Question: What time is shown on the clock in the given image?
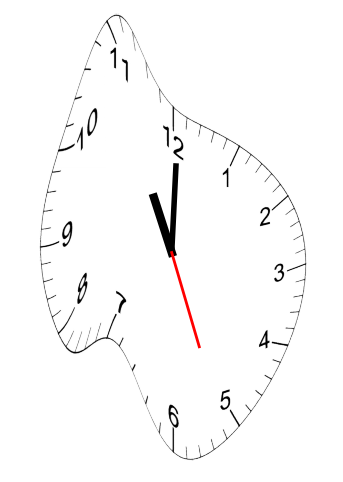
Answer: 11:00:26